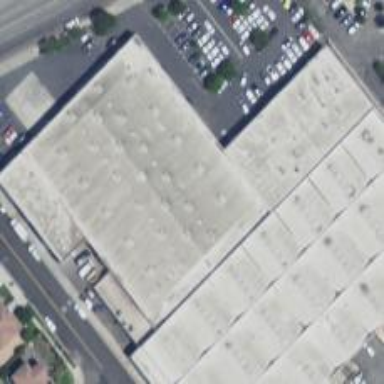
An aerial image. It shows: Factory building.